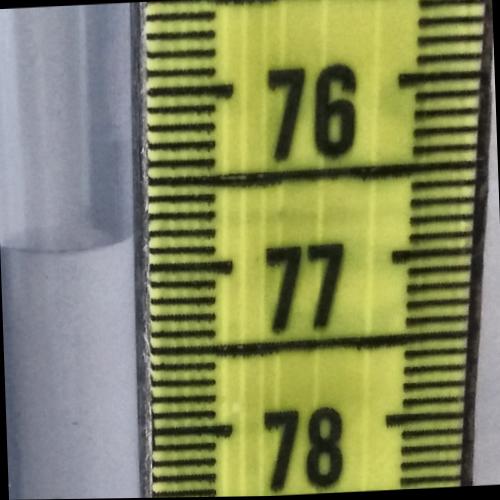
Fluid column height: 76.8 cm